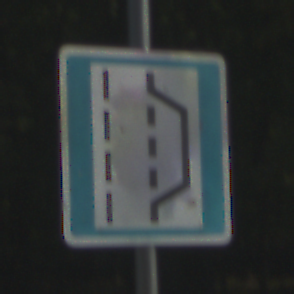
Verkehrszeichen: NothalteUndPannenbucht
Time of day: MorningAfternoon
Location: Outdoor (Suburban)
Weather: Clear
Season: NotSpecified
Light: Natural